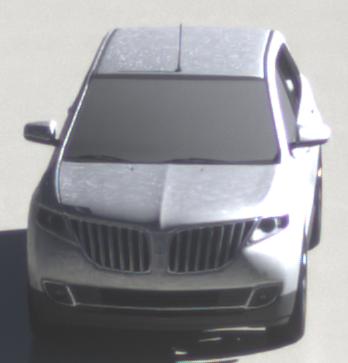
Make: Lincoln
Model: MKX
Detailed model: Gen. 1 CD3
Model produced from: 2010
Model produced until: 2015
Doors: 5
Color: white
Road condition: wet road
Daytime: morning or afternoon
Contrast: high contrast